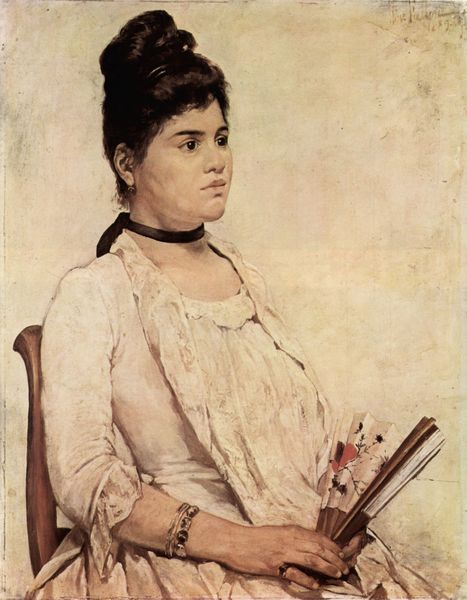
Titel: Porträt der Stieftochter
Künstler: Giovanni Fattori
Standort: Firenze
Institution: Galleria d'Arte Moderna
Schlagwörter: gemälde, hand, haut, schatten, weiß, impressionismus, mädchen, ocker, sitzen, braun, brust, degas, finger, frankreich, frau, frisur, haar, hell, hintergrund, holz, kleid, licht, mund, nase, ohrring, profil, schmuck, schwarz, star, stuhl, ölbild, blick, dame, gürtel, rose, schal, beige, fächer, rock, jung, augen, band, halten, inkarnat, knoten, kragen, samt, spitze, ärmel, bild, bildnis, hals, hände, portrait, porträt, rückenlehne, öl, pastos, haare, halbfigur, pose, realismus, reich, sitzend, ohrringe, spitzen, brünett, kinn, lippen, perlen, rosa, schön, schürze, spanien, taille, dutt, modell, lehne, halsband, hart, sitzende, zopf, realistisch, ernst, halstuch, starr, stuhllehne, manet, hochgesteckt, hochsteckfrisur, rüschen, wange, kropfband, ring, fecher, corinth, relaismus, seite, bürgertum, leinwand, posieren, sitzfigur, armband, armreif, halbprofil, ohring, edelstein, fäacher, naturalistisch, steckfrisur, volant, ohringe, dekolte, lebendig, viertel, halpprofil, kleiner finger, spanierin, wegschauen, samtband, samthalsband, armkette, ölbil, fattori, beige wand, falbprofil, frau porträt, armand, seitenporträt, viertelporträt